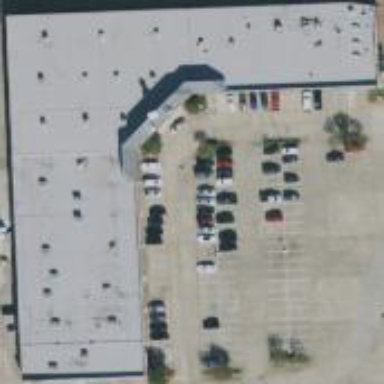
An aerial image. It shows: Retail building.